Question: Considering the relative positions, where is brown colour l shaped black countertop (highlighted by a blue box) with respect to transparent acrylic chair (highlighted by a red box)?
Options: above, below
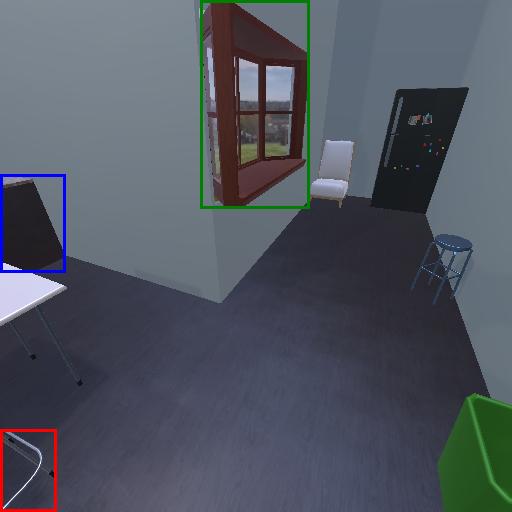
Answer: above